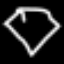
Label: diamond